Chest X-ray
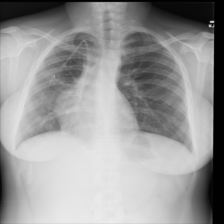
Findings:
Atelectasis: negative
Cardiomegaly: negative
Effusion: negative
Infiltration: negative
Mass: negative
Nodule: negative
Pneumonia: negative
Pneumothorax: negative
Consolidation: negative
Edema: negative
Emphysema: negative
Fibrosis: negative
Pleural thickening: negative
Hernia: negative